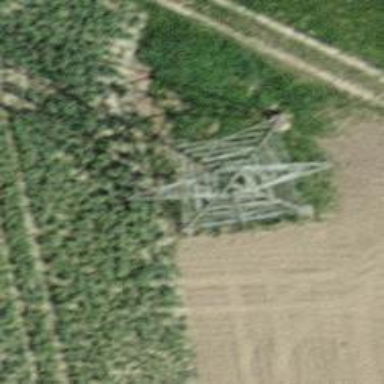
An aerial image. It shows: Towering power structure.